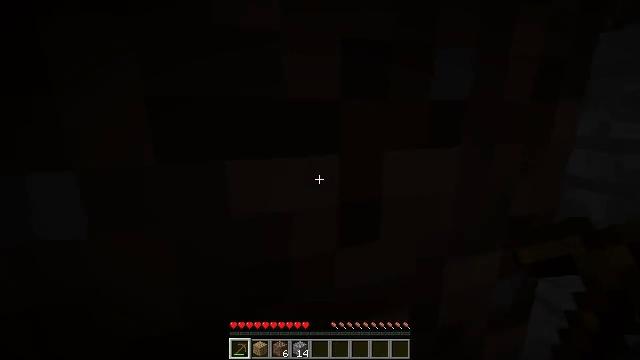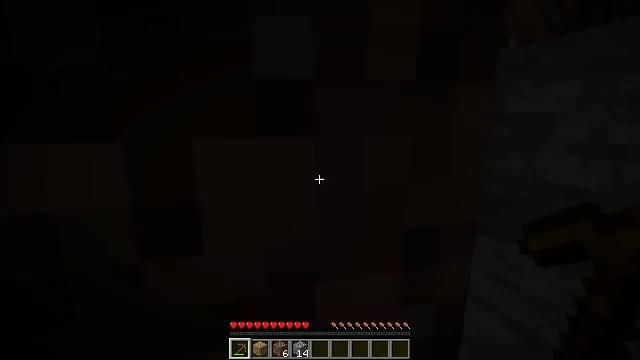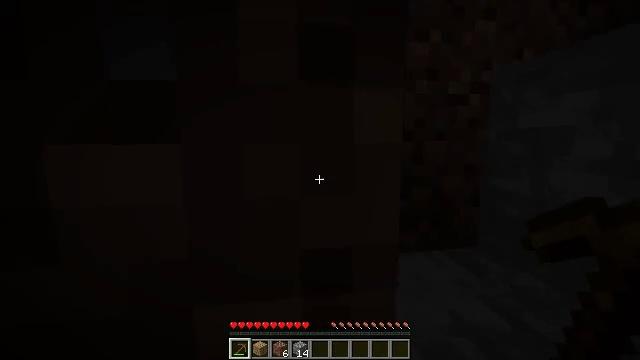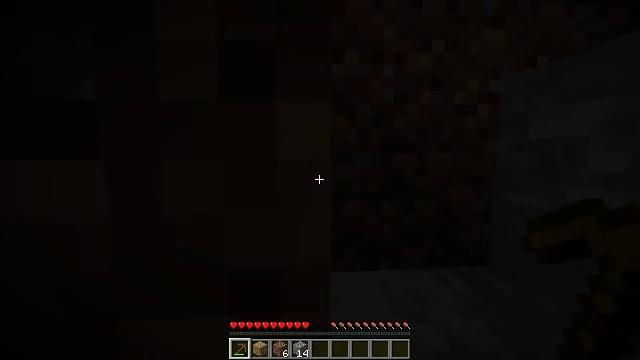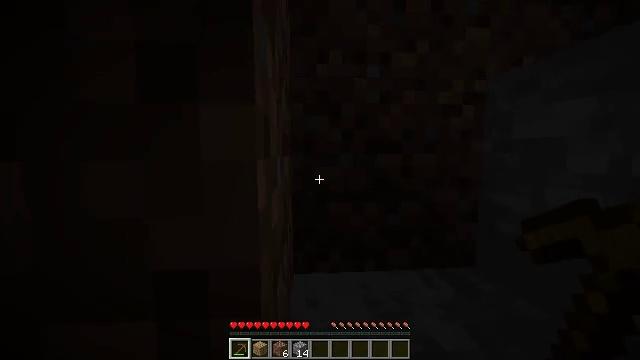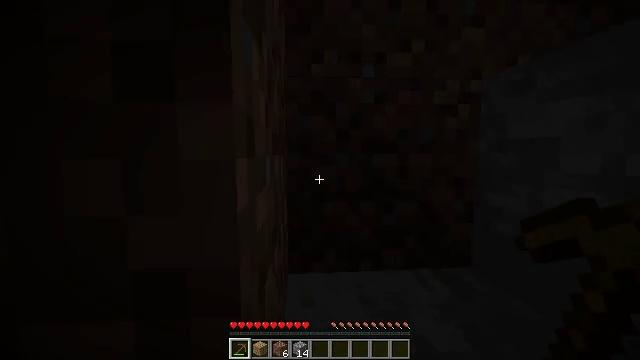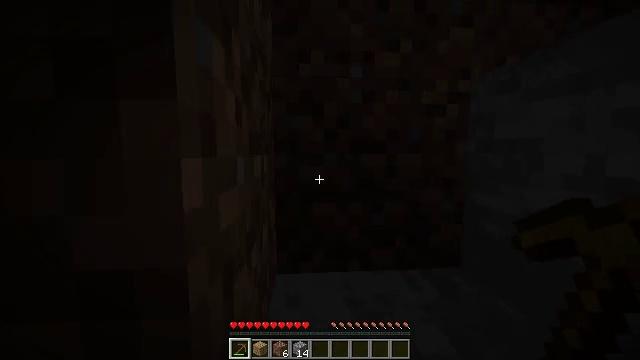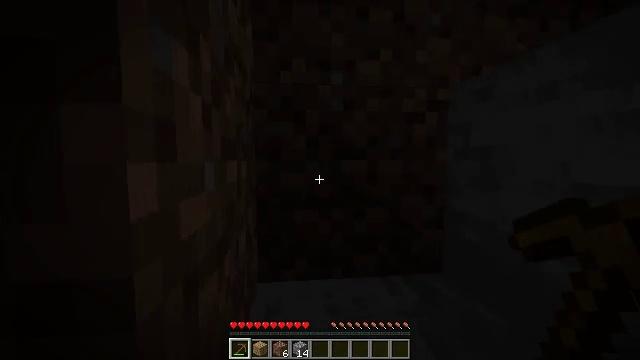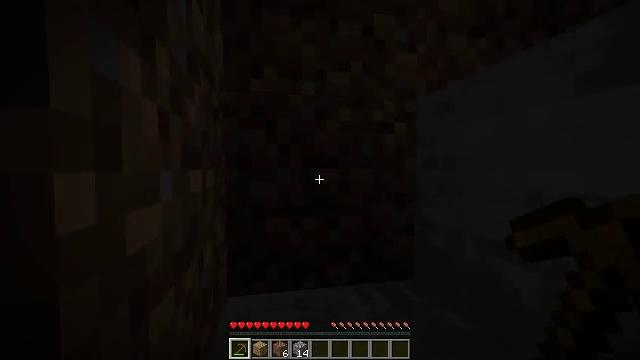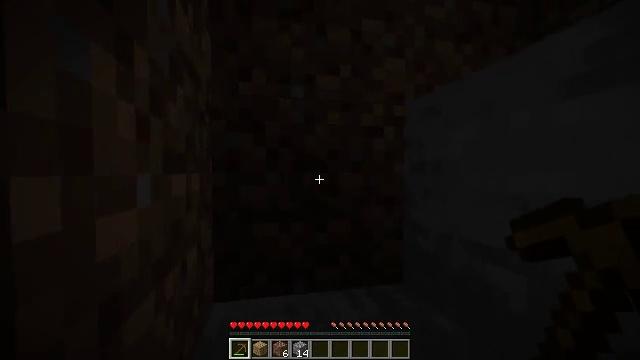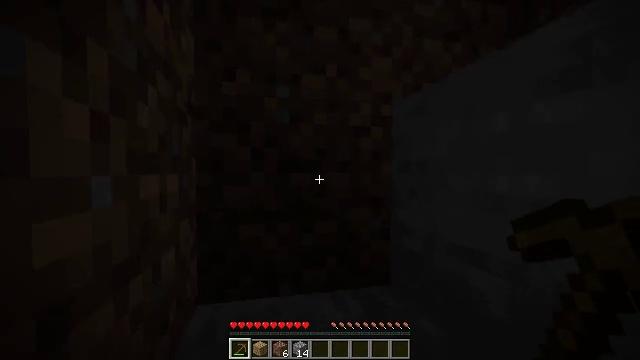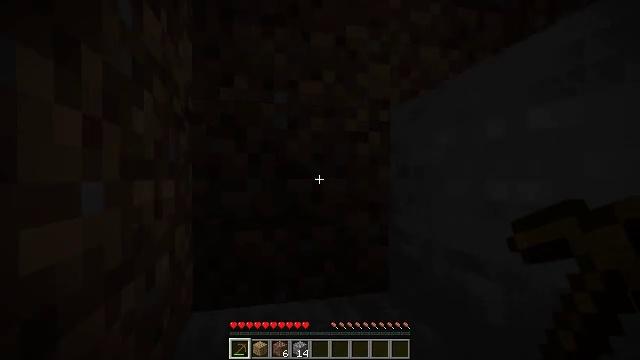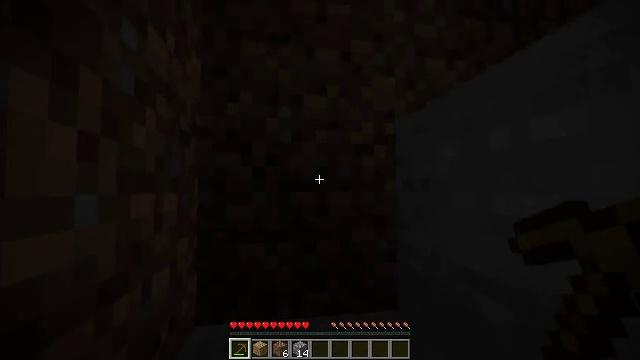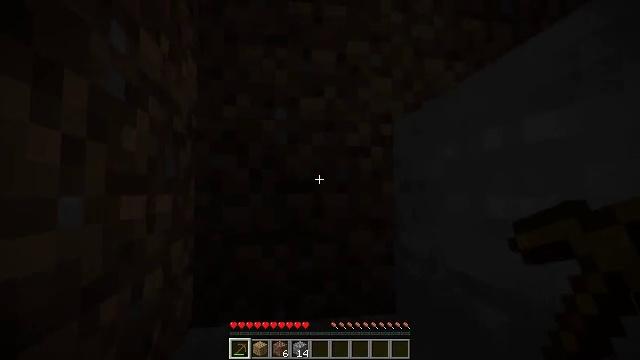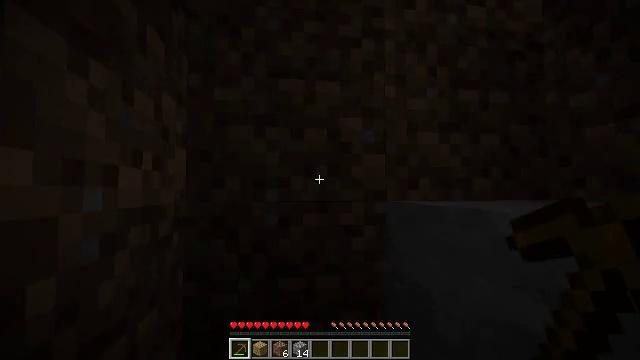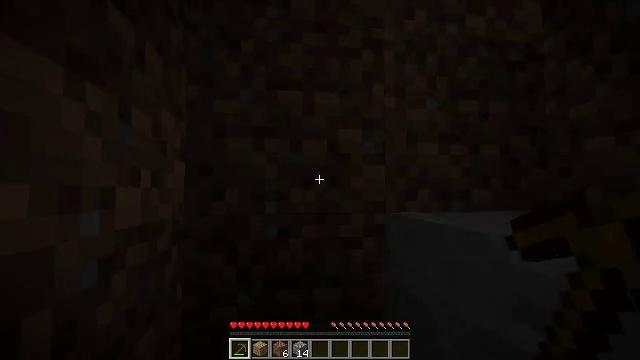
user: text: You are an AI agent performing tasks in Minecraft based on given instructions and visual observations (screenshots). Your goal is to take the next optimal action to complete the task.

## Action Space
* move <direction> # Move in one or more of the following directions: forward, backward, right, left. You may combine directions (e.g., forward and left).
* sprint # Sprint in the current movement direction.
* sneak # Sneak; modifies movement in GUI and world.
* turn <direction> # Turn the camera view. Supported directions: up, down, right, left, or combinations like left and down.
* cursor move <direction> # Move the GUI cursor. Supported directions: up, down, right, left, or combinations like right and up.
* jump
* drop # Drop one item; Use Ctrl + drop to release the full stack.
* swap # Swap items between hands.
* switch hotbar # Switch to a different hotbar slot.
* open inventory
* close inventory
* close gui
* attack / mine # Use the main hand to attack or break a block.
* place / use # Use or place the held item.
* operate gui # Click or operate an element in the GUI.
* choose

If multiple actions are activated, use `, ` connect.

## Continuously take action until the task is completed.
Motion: motion action
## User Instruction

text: Craft a stone sword with cobblestones and a stick.
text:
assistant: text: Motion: move forward and move right, turn left and up
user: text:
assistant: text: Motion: move forward and move right, turn left and up
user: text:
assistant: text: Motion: move forward, turn left and up
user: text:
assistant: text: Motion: move forward
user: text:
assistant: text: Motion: move forward
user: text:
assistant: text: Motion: move forward
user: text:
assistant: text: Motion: move forward, turn right and up
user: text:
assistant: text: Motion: move forward, turn right and up
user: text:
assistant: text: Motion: move forward, turn right
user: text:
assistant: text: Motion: move forward
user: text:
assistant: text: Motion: move forward, turn up
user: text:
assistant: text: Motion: move forward, turn left and up
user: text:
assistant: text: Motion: move forward, turn left
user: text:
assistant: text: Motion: move forward, jump
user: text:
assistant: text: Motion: move forward, jump
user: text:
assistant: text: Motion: move forward, jump
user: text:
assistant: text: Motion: move forward, jump
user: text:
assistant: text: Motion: move forward, jump
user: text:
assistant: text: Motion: move forward, turn right
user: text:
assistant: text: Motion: move forward, turn right and up
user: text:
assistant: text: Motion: move forward and move left, turn right and up
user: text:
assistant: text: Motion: move forward and move left, turn right and up
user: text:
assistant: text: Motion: move forward and move left, turn right and up
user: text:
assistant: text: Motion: move forward and move left, turn right
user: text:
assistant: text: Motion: move forward, turn right, jump
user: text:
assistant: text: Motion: move forward, turn right and up, jump
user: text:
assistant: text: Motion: move forward, turn right, jump
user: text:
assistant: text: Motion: move forward, jump
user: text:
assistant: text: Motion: move forward
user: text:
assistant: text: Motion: move forward